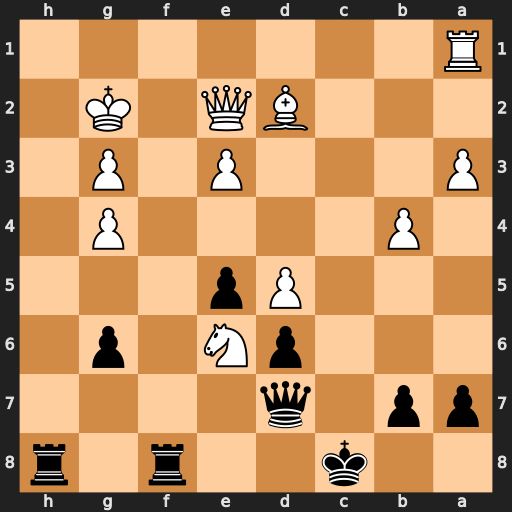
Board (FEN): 2k2r1r/pp1q4/3pN1p1/3Pp3/1P4P1/P3P1P1/3BQ1K1/R7
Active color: b
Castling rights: -
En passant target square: -
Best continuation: Qh7 Qc4+ Kb8 Qc7+ Qxc7 Nxc7 Kxc7